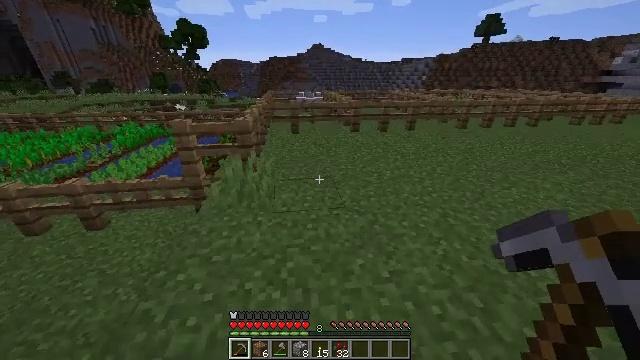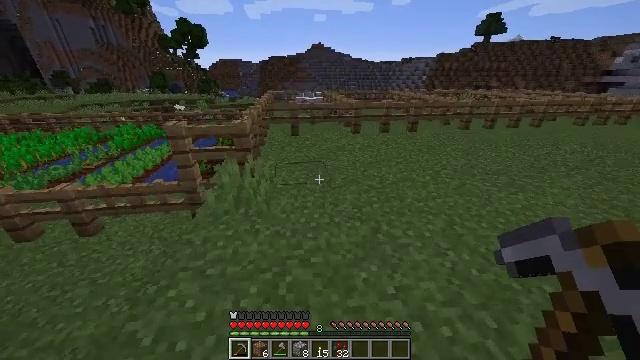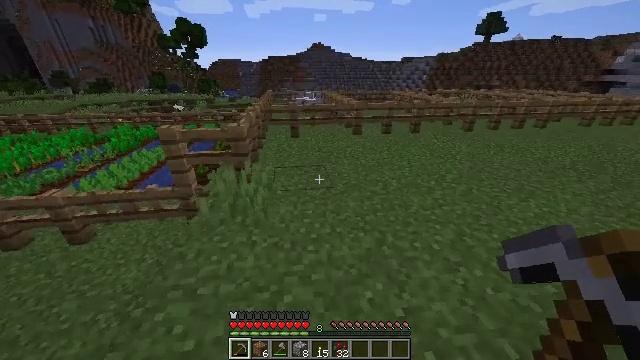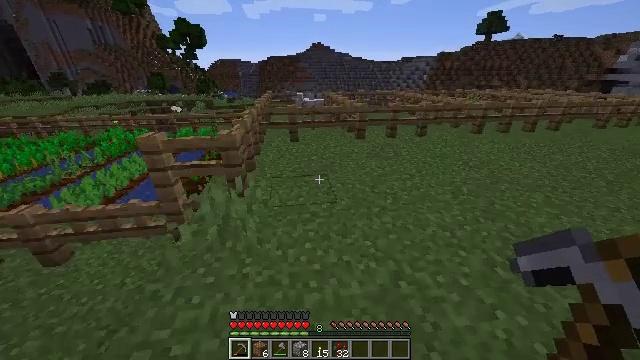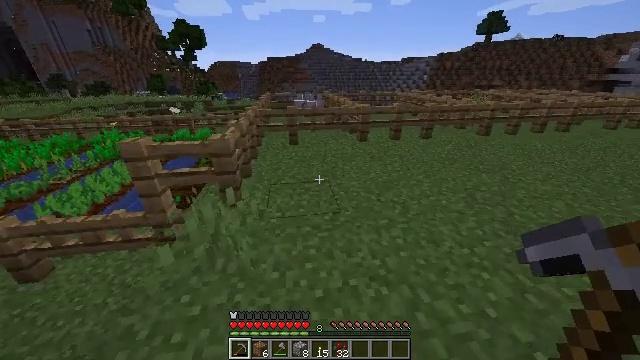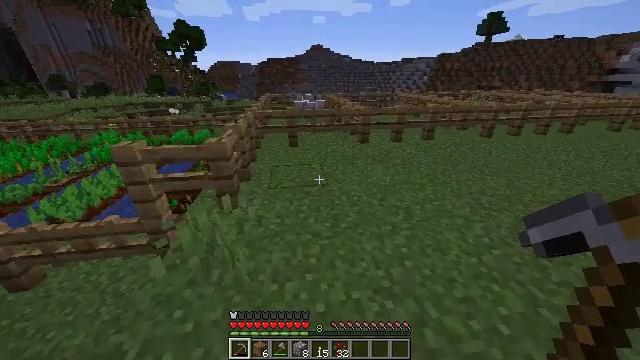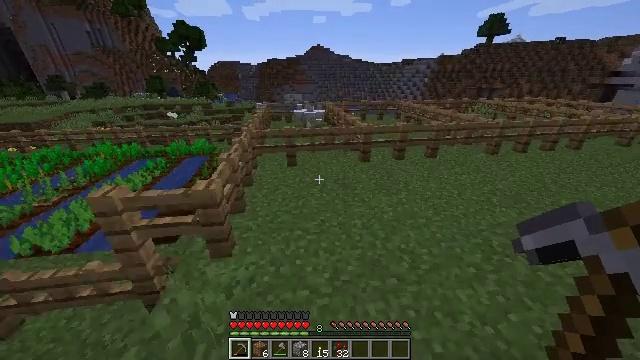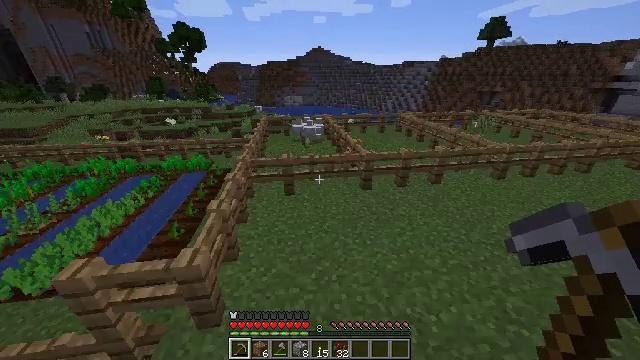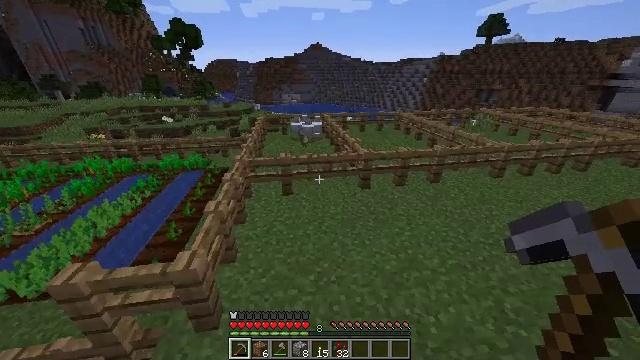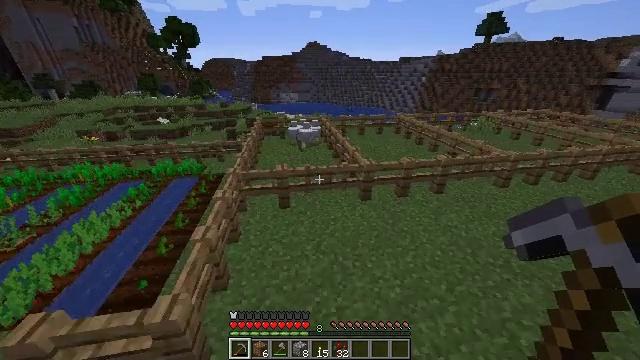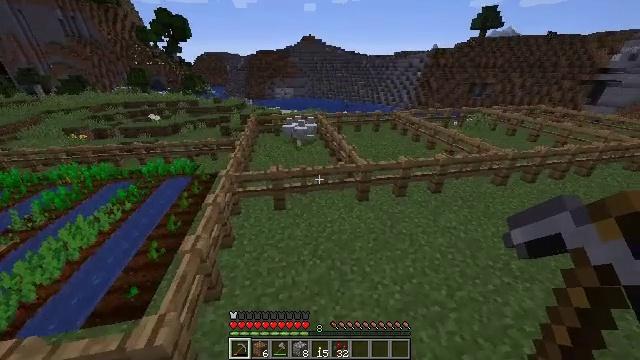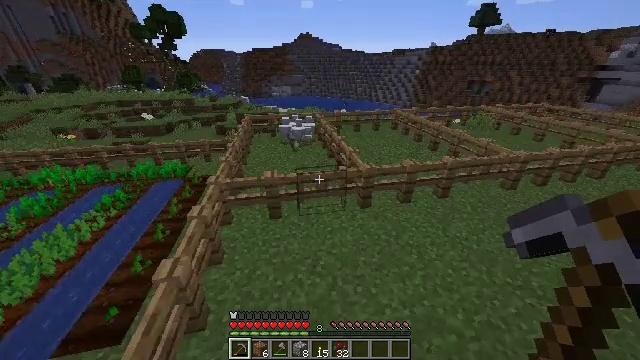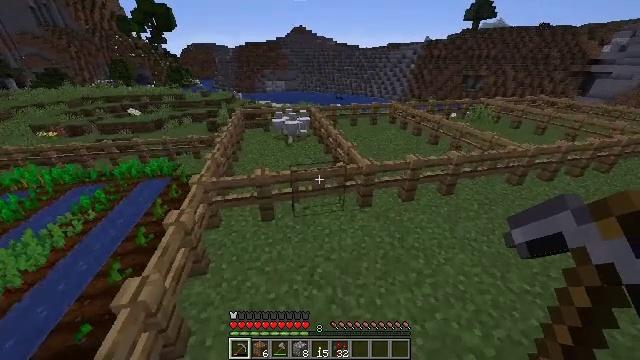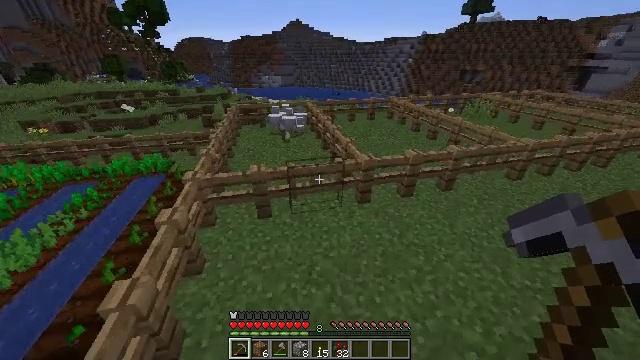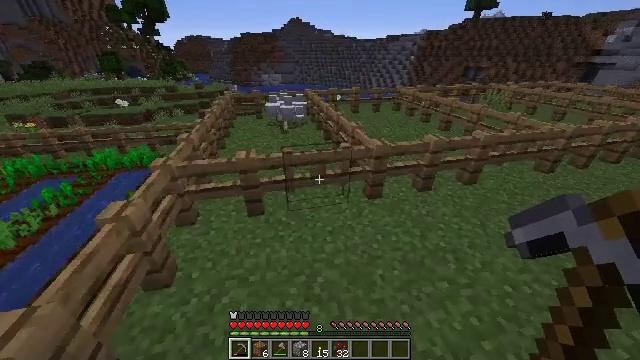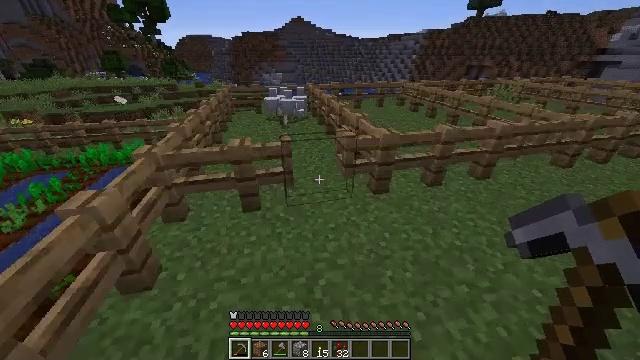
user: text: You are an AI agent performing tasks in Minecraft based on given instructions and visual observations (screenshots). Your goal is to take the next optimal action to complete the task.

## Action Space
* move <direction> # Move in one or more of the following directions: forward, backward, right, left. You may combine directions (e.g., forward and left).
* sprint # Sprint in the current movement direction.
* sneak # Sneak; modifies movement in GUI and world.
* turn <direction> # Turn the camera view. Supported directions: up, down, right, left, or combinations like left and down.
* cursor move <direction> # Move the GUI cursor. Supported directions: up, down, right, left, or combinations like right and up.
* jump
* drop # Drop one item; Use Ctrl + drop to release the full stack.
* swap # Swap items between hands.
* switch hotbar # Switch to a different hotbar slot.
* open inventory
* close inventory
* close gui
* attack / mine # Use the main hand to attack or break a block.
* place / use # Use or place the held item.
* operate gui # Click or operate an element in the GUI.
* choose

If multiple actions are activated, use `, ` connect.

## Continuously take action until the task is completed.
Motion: motion action
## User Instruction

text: Make a shield with iron ingot and wooden planks.
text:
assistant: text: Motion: move forward
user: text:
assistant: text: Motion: move forward
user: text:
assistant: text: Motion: move forward
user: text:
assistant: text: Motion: move forward
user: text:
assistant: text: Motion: move forward, jump
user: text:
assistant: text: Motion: move forward, jump
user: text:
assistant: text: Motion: move forward, jump
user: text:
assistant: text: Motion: move forward, jump
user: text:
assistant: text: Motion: move forward
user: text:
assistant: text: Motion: move forward, turn right and down
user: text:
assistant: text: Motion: move forward
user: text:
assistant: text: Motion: move forward, turn right and down
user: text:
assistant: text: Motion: move forward, turn down
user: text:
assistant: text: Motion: move forward
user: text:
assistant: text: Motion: move forward, use / place
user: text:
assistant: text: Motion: move forward, use / place
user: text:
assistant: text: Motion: move forward and move right, use / place
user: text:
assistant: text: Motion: move forward and move right, use / place
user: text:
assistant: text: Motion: move forward and move right
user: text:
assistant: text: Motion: move forward
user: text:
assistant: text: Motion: move forward
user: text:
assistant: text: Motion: move forward, turn down
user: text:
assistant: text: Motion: move forward, turn right and down
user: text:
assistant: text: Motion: move forward, turn right and down
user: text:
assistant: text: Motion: move forward and move left, turn right and down
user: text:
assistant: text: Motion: move forward and move left, turn right and down
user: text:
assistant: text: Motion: move forward and move left, turn right and up
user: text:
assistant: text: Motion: move left
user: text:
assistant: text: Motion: move left
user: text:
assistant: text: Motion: move left, turn left